Question: i need to know how to keep the states of each dynamically created dropdowns via jquery.
My scenario is like this, i have an option to user to select a date and based on selected date a dropdown is generated. lets say user generated 2 dats and below 2 dropdowns are dynamically generated with the help of jquery.
'''
<select id="dd1">
<option value="option1">option 1</option>
<option value="option2">option 2</option>
<option value="option3">option 3</option>
</select>
<select id="dd2">
<option value="option5">option 5</option>
<option value="option8">option 8</option>
<option value="option9">option 9</option>
</select>
'''
What i am concerned about is, since these are dyamically created ones i need to keep the same when a form is submitted with erros. so i have done that part but i cannot understand ?
for example, in dd, if user has selected and when the form is submitted with erros it should generate the same dropdown and select it the last selected value which is for dd1
any quickly reply is highly appreciated. its a store stopper now.
My yii code is like below.
'''
<?php echo CHtml::activeLabelEx($cssAtapsClient, 'outgoing_call_dates'); ?>
'''
And there is a calender in a popup which sets the value of above text box and loads the dynamic dropdowns as highlighted.

Each dynamically added dropdown has a naming convention like below. (select name='CSSAtapsClient[client_time_window][0]')
'''
CSSAtapsClient[client_time_window][0]
CSSAtapsClient[client_time_window][1]
CSSAtapsClient[client_time_window][2]
CSSAtapsClient[client_time_window][3]
'''
Wondering how to save the data via PHP ?
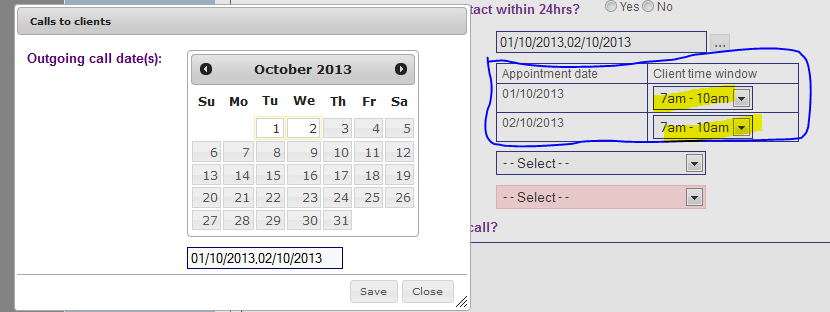
Answer: You could save those selected options into some temp variables on form submit event and if everything went OK you could clean them up in success handler if not, just select those options in error handler.
'''
var firstOption;
var secondOption
$("#form").submit(function() {
firstOption = //your first selection;
secondOption = //your second selection;
$.ajax({
type: "POST",
url: //your url,
data: $(this).serialize(),
success: function() {
// callback code here
firstOption = null;
secondSelection = null;
},
error: function(){
//set your options states from your variables
}
});
});
'''
You could also save those generated Dropdowns content :
'''
var firstDDcontent =$('#firstDropdown').html()
'''
So you could restore it later.